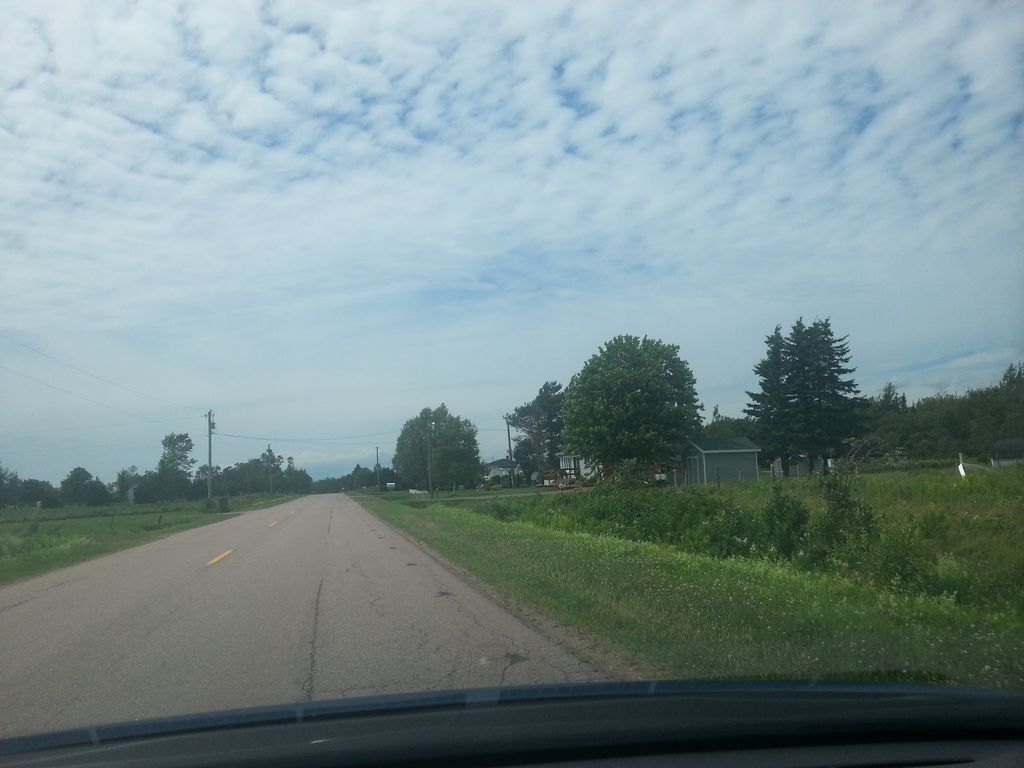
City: charlottetown